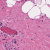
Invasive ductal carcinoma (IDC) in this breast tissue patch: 0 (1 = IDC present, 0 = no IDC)